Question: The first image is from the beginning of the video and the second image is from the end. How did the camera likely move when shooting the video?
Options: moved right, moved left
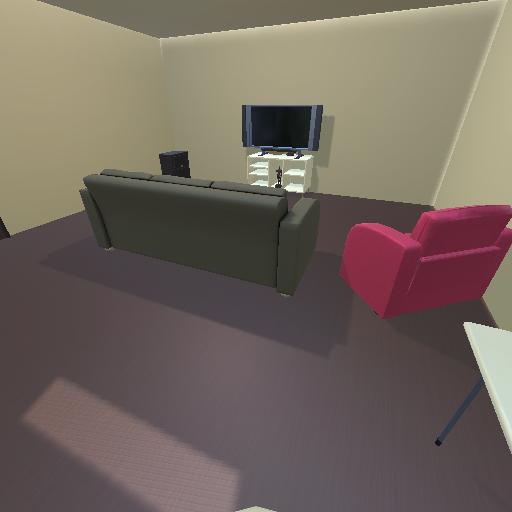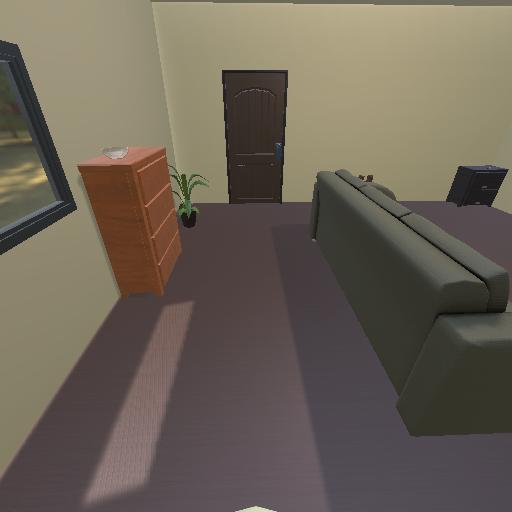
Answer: moved right